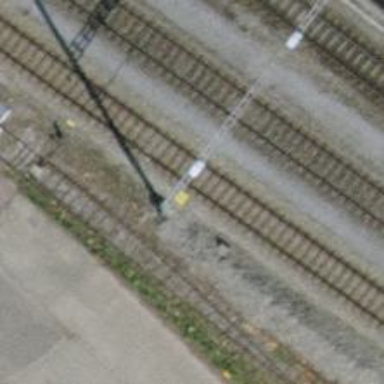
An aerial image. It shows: Rail siding with electrified tracks using contact line.